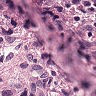
Metastatic tissue present: yes